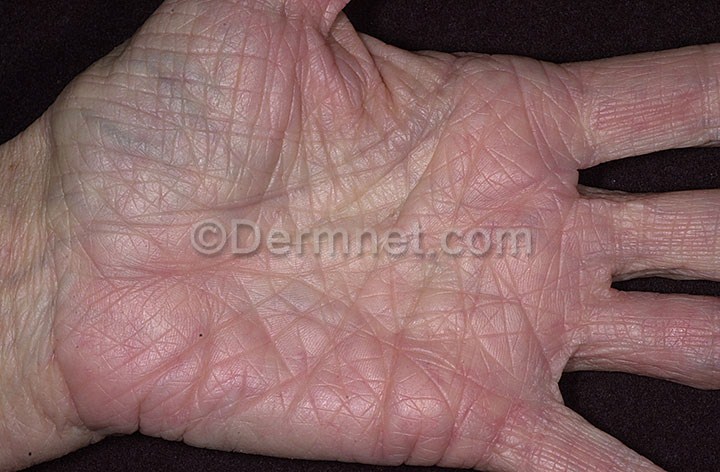
Disease: Atopic Dermatitis Photos